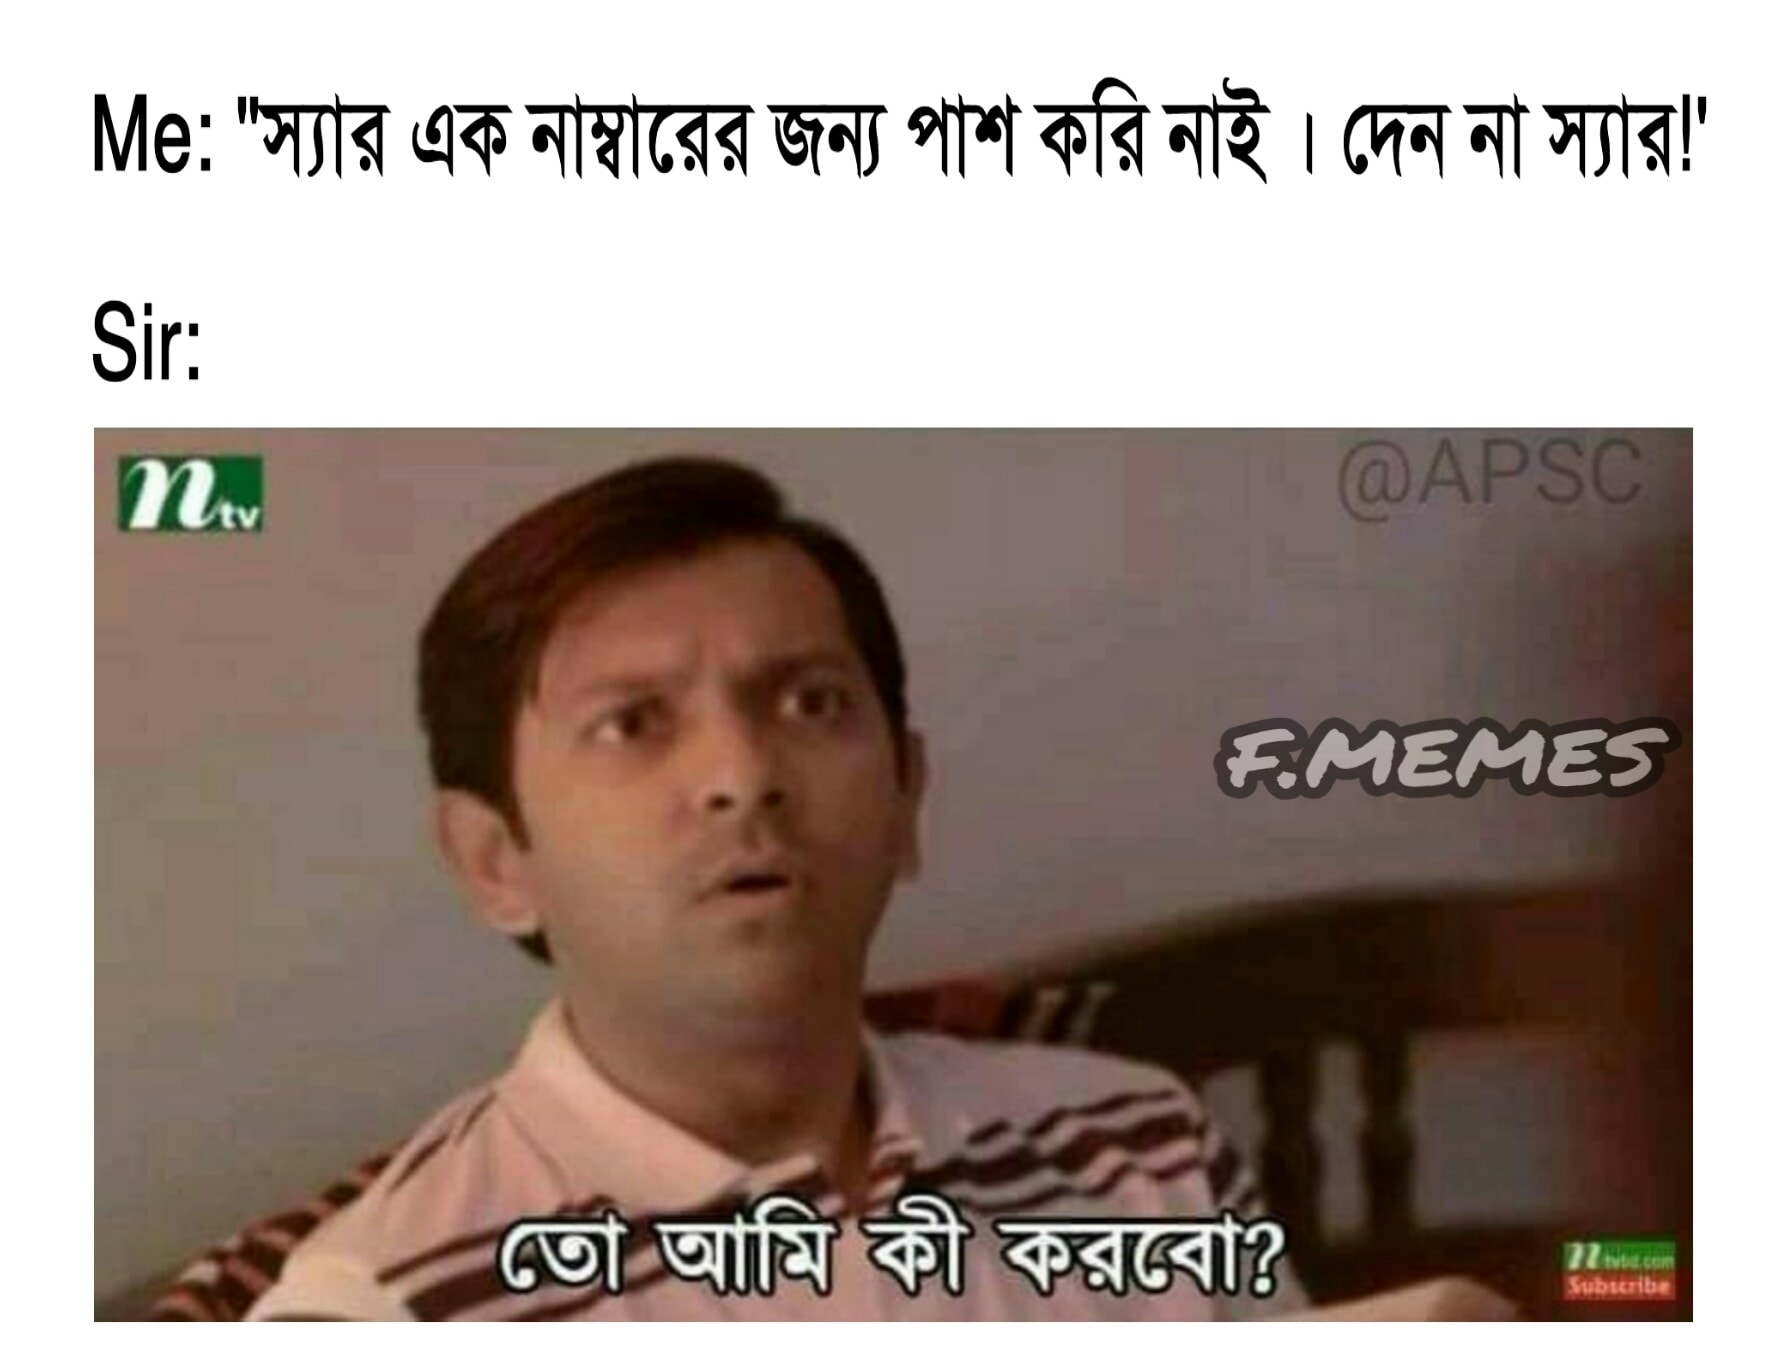
Caption: Me: "স্যার এক নাম্বারের জন্য পাশ করি নাই । দেন না স্যার !"  Sir: তো আমি কী করবো ?
Label: non-hate